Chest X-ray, AP view. Patient: 17 years old, sex M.
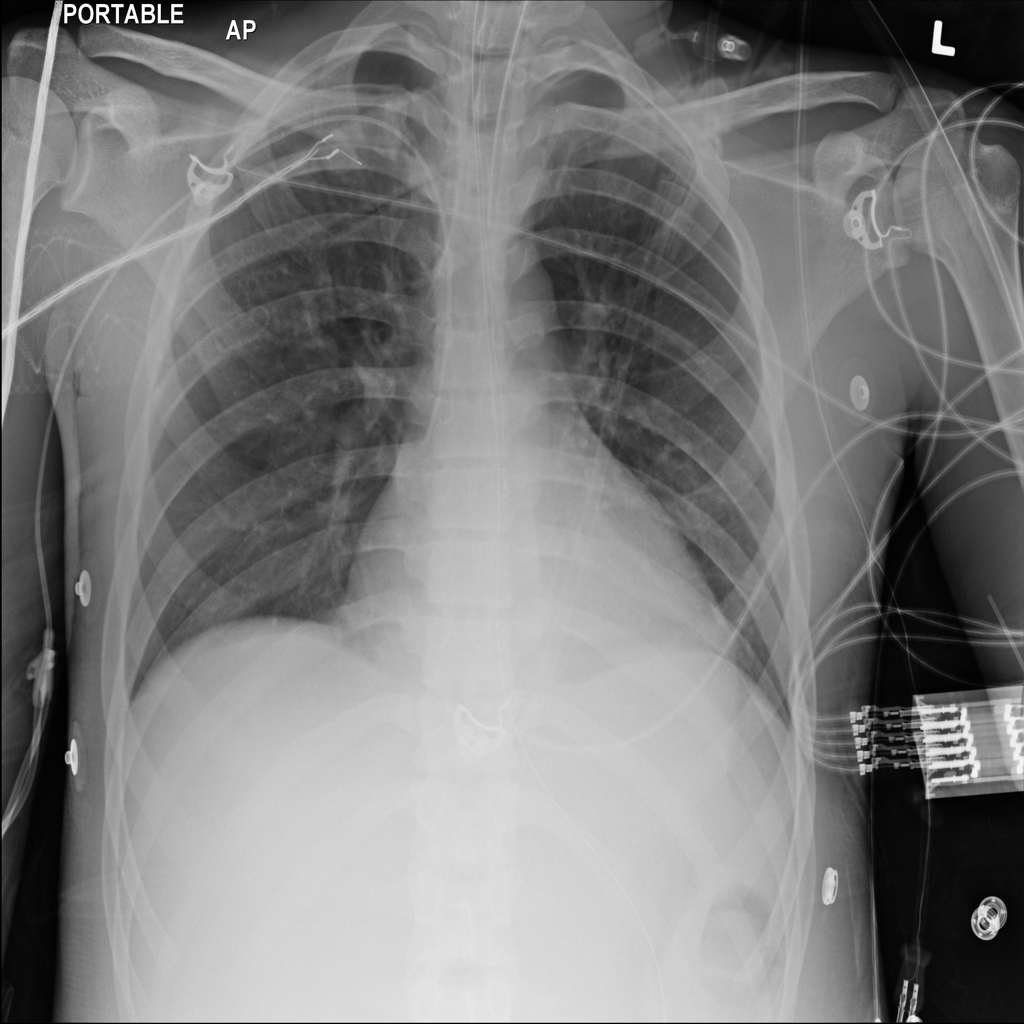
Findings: No Finding